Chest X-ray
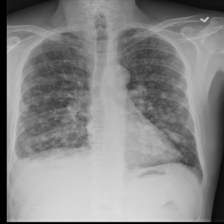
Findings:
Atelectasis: negative
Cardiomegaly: negative
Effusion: negative
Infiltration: negative
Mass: positive
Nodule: negative
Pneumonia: negative
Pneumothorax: negative
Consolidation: negative
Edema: negative
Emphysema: negative
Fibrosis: positive
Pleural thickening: negative
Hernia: negative